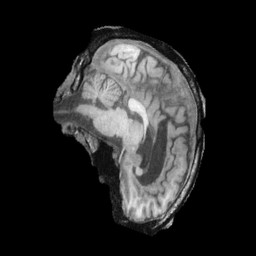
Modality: T1w
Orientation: sagittal
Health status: ill
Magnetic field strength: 3 T